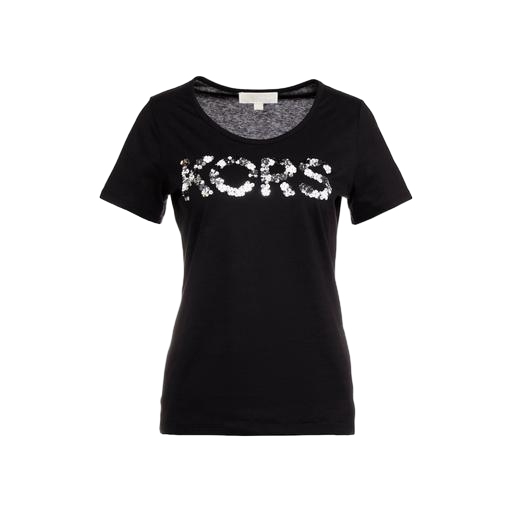
black floral logo t-shirt, black logo-print t-shirt, black iris graphic t-shirt only macy, white background